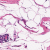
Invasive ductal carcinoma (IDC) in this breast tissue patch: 0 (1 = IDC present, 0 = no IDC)